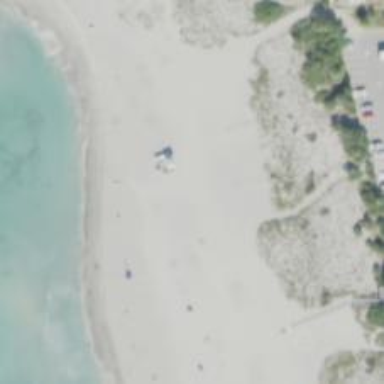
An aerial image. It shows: Lifeguard station.